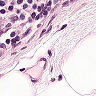
Metastatic tissue present: no